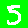
Digit: 5